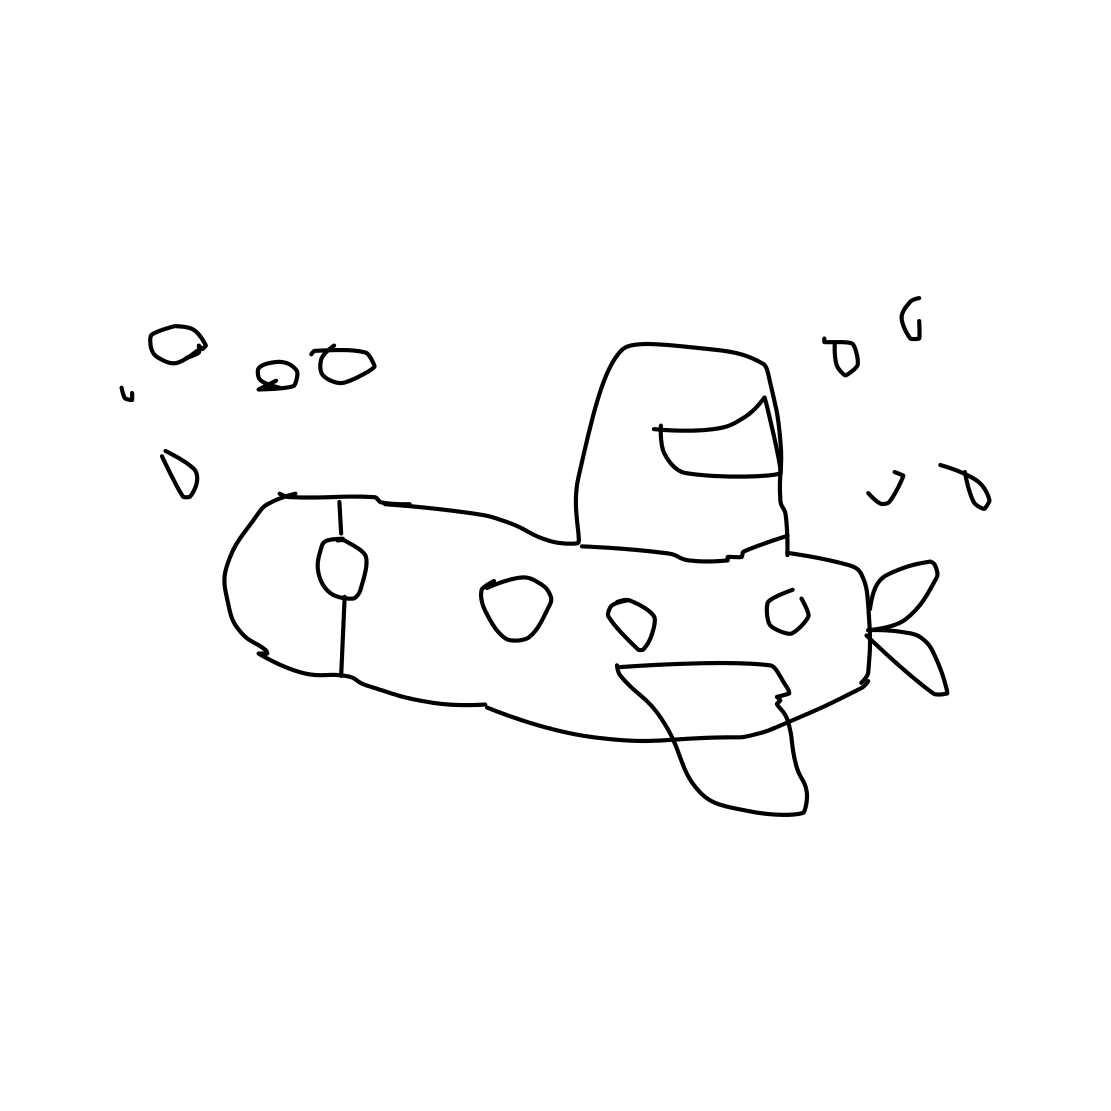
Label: submarine